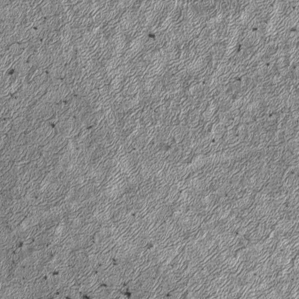
Label: frost